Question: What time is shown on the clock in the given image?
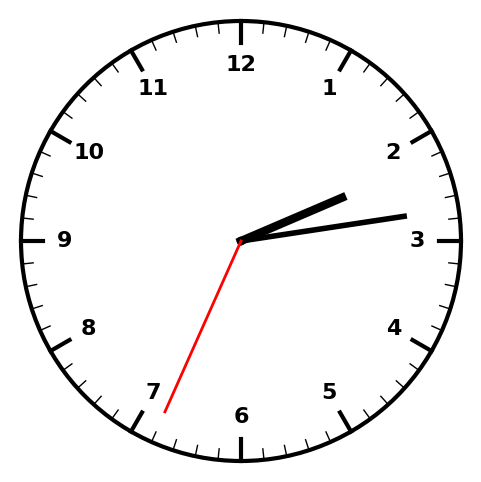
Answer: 02:13:34